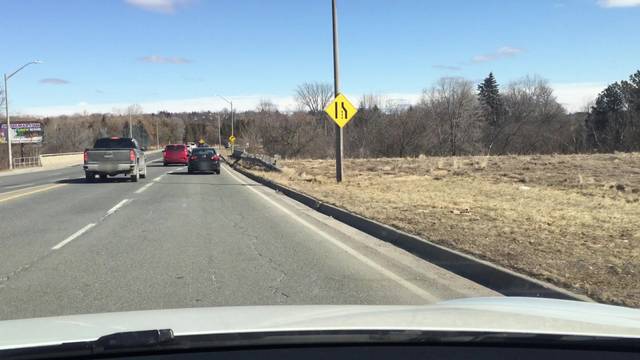
Region: Canada
Coordinates: 43.889, -78.826